Field crop: maize
Growth stage: 2
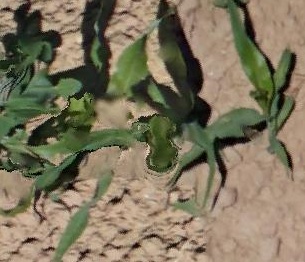
Species: maize